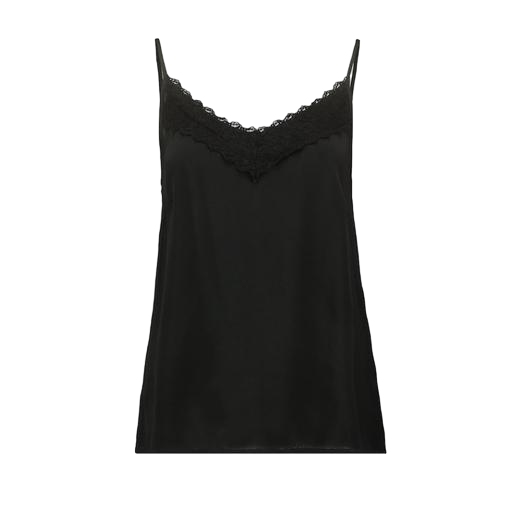
black dentelle lace-detail camisole, black samantha camisole, black chelsea cami, white background